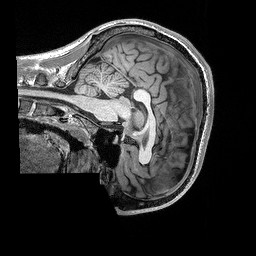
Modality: T1w
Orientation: sagittal
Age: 24
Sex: male
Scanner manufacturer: siemens
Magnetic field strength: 3 T
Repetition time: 2.3 s
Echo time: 0.00298 s